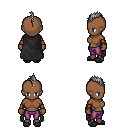
a pixel art fantasy rpg character, female body template, human, dark skin, black cape, magenta pants, gray mohawk hairstyle, cloth bracers, gray slippers, four views (front, back, left, right), 2x2 character sprite sheet, small pixel art, hard edges, no anti-aliasing